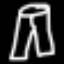
Label: pants